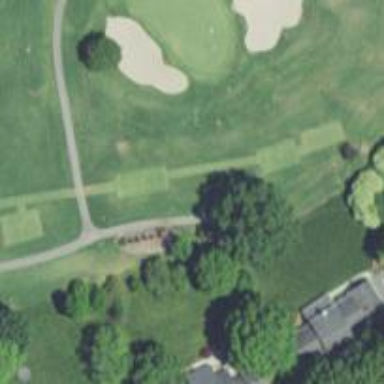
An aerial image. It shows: Pathway for golfing.